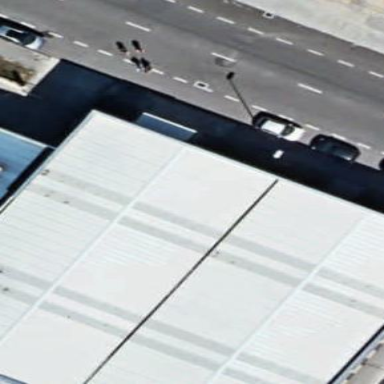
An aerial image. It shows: Warehouse with flat roof.